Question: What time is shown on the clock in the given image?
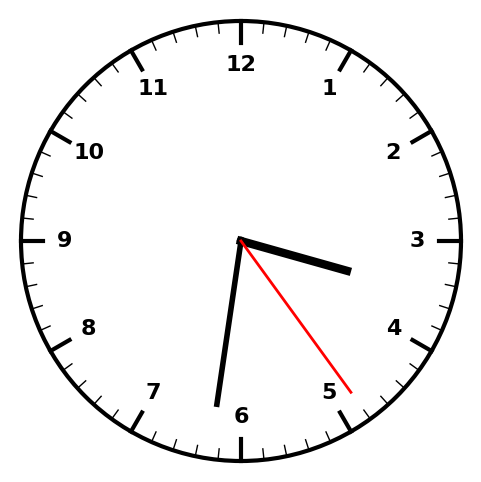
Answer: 03:31:24